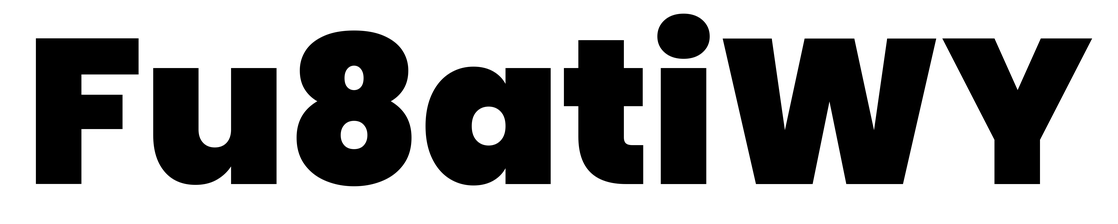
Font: Poppins-Black